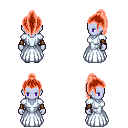
a pixel art fantasy rpg character, female body template, dark elf, purple skin, underdress, gold greaves, red long topknot hairstyle, cloth bracers, white slippers, four views (front, back, left, right), 2x2 character sprite sheet, small pixel art, hard edges, no anti-aliasing